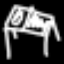
Label: bed